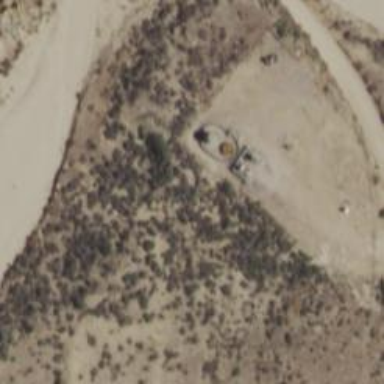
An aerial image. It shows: Storage tank that is man-made.